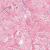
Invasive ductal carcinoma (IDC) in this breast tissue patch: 0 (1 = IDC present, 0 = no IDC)